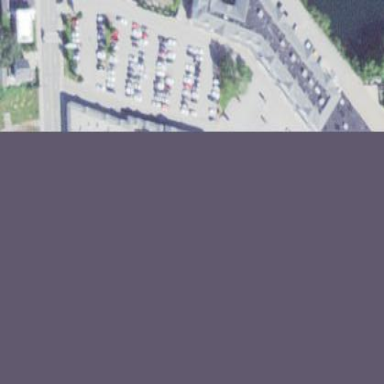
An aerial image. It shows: Retail building.